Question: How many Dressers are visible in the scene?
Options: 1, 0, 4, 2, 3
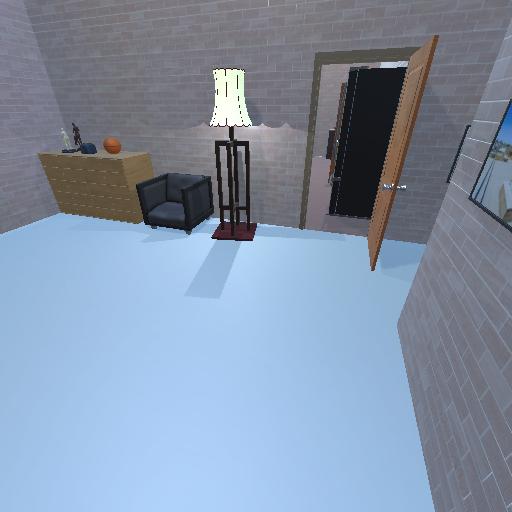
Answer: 1